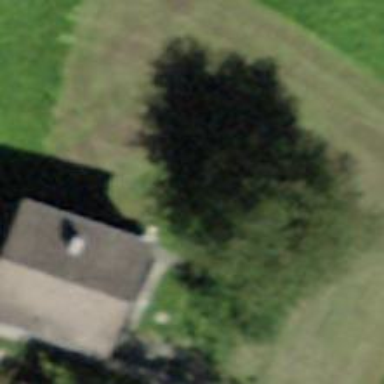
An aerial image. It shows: Simple and straightforward house.